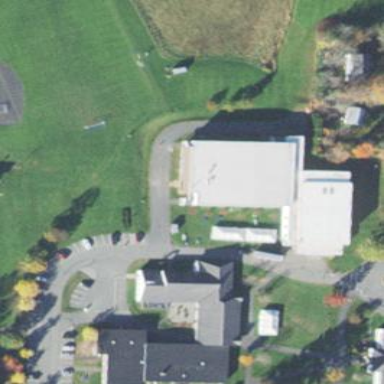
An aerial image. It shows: Civic building hosting fitness center.